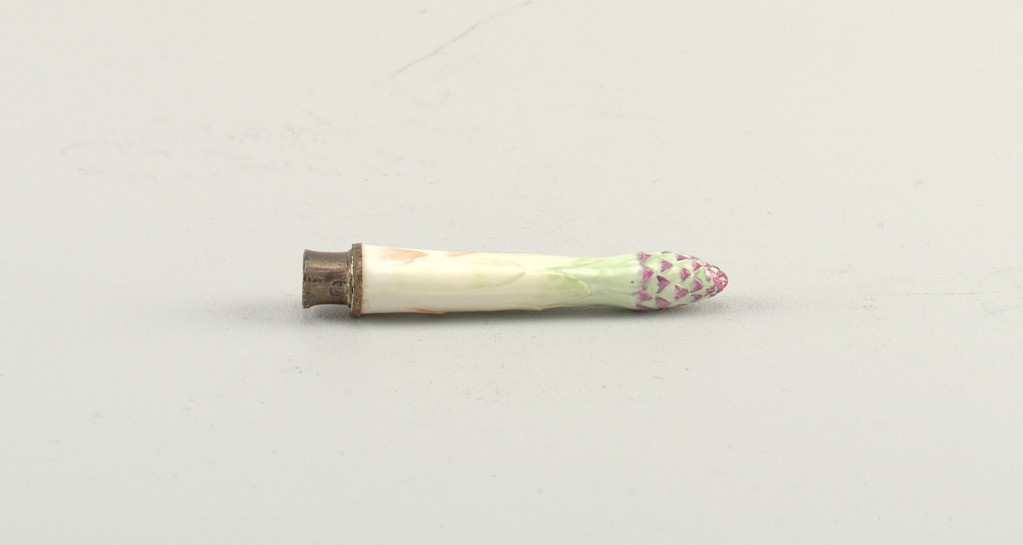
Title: Trompe-l'Oeil Étui and Seal
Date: mid- 18th– late 18th century
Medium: porcelain, vitreous enamel, gold, metal, possibly glass (seal)
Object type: étui and seal
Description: Étui and seal (artifact) in the form of an asparagus stalk. Green stone intaglio with a profile bust, set into the hinged top.